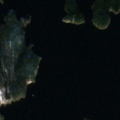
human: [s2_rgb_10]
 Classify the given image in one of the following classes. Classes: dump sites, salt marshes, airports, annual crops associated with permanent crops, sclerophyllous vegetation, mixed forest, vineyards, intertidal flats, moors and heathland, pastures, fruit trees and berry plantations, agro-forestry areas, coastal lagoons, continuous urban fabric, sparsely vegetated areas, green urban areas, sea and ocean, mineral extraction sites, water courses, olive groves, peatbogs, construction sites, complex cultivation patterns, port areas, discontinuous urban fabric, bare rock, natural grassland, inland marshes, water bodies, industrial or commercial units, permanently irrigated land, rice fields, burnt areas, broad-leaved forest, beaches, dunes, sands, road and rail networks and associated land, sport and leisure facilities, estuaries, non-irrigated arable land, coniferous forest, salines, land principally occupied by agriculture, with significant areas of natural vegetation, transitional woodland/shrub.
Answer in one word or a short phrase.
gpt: coniferous forest, water bodies